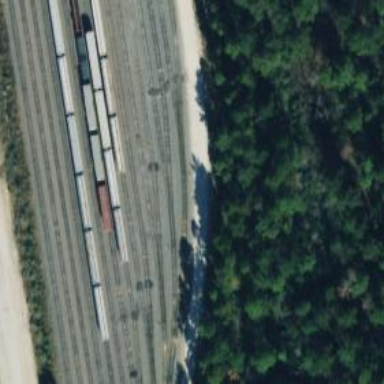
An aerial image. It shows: Railway siding with rails.